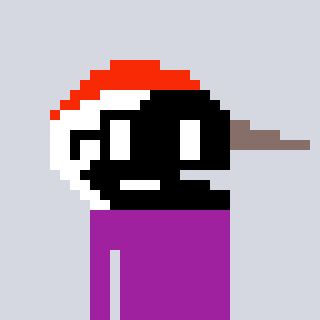
a pixel art character with square black glasses, a crane-shaped head and a magenta-colored body on a cool background